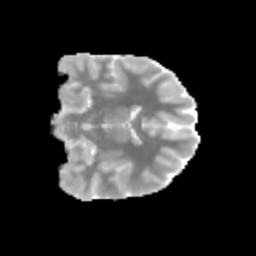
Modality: MD
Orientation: coronal
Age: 11
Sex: male
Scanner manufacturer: siemens
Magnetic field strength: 3 T
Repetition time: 3.8 s
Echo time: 0.07 s